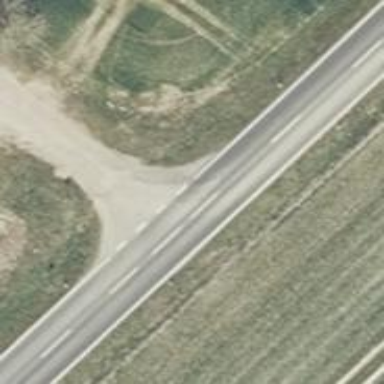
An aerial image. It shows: Secondary road with asphalt surface.